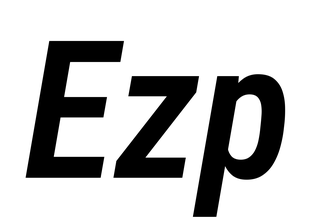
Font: Roboto-Italic_Condensed_SemiBold_Italic